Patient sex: F
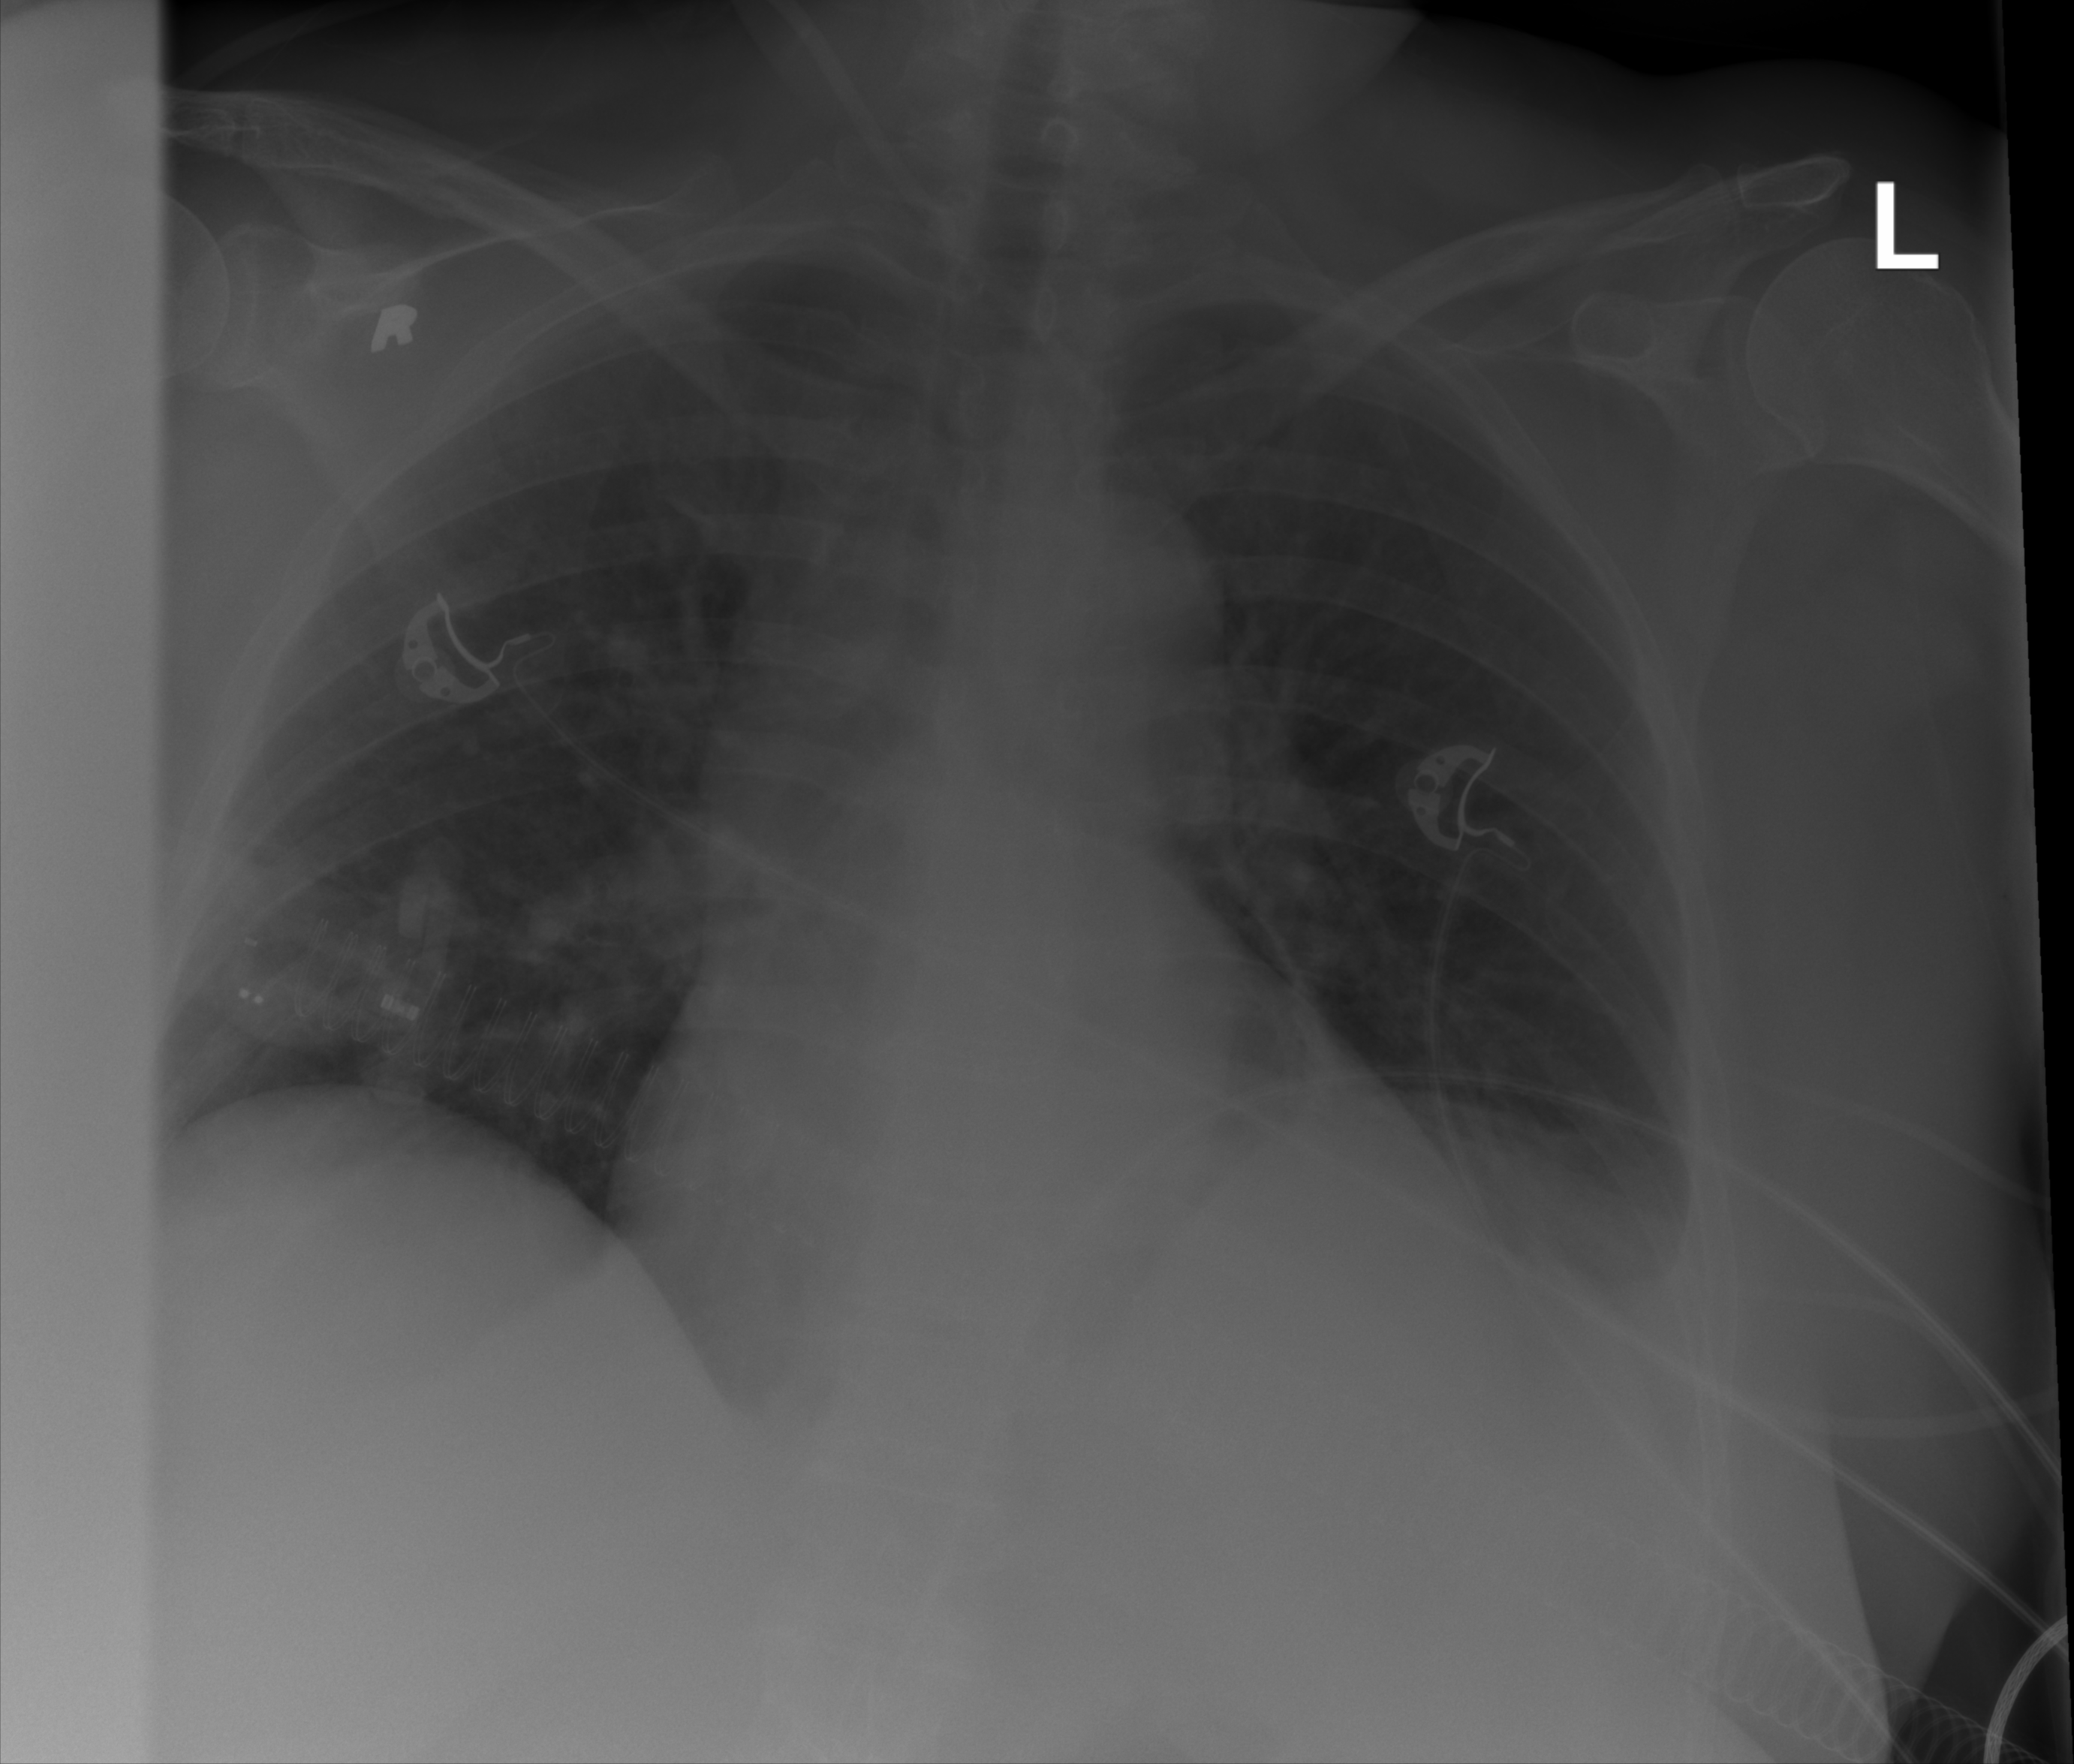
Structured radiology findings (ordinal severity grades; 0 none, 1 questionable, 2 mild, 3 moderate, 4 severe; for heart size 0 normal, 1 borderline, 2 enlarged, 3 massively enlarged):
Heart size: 1
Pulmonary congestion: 2
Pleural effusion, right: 0
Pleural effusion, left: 2
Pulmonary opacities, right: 2
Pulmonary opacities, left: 0
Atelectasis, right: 2
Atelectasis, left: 2